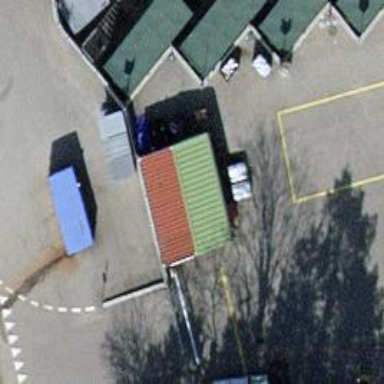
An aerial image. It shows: Toilets are available here.